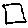
Label: square